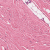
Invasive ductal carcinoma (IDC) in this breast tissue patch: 0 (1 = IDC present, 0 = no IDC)